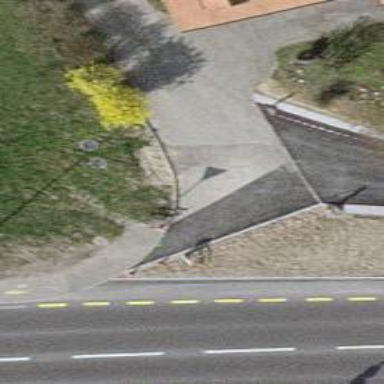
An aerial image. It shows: Bollard barrier.